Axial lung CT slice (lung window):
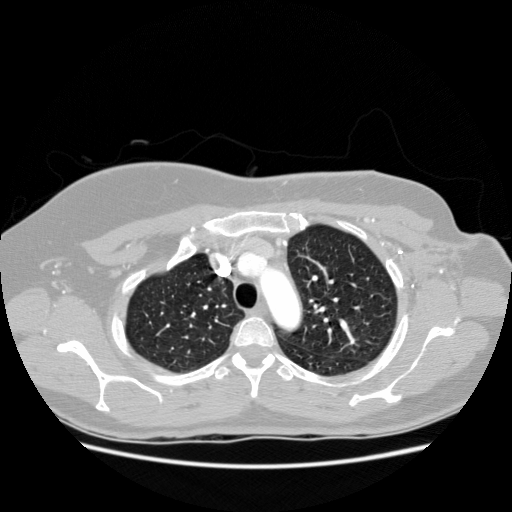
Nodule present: no